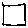
Label: square